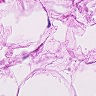
Metastatic tissue present: no